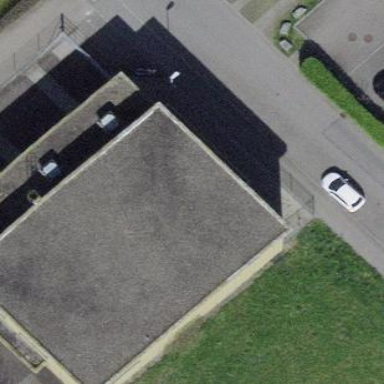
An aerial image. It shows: Industrial building.